Field crop: tomato
Growth stage: 1
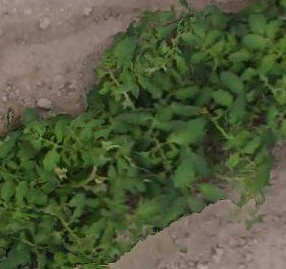
Species: tomato